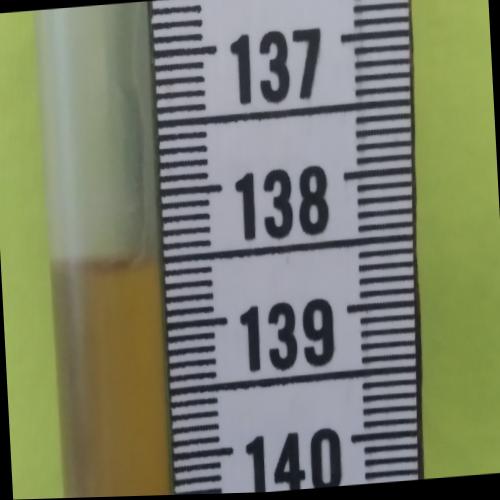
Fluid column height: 138.5 cm